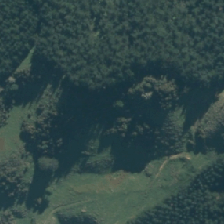
Land cover: grose_broom